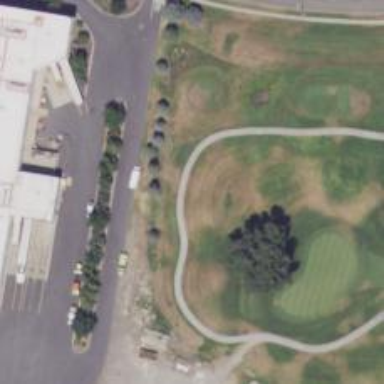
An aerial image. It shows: Path for golf carts.